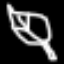
Label: leaf